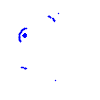
Particle: electron